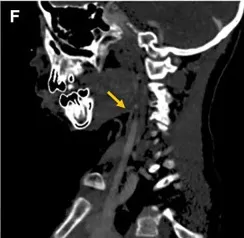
Stenosis of cranial and carotid arteries. Stenosis of right ICA. ICA, internal carotid arteries.
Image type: radiology (ct)